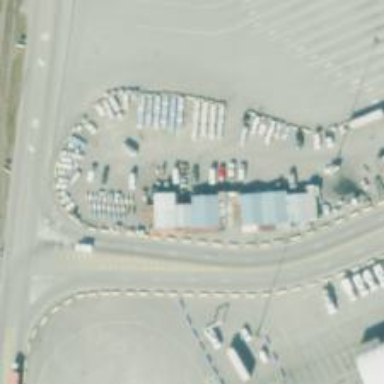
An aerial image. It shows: Spur service.